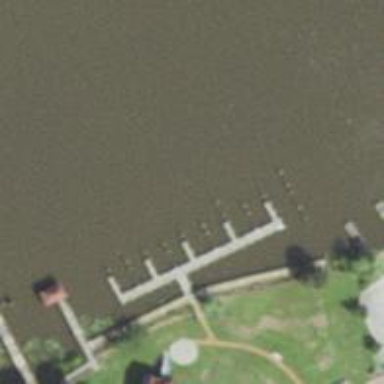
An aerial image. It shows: Pier with footway. There is mooring area present.